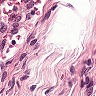
Metastatic tissue present: no